Interaction volume radius: 10 \u00c5
Interaction volume height: 15 \u00c5
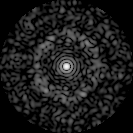
Disorder parameter: 0.8563